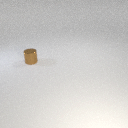
small brown metal cylinder